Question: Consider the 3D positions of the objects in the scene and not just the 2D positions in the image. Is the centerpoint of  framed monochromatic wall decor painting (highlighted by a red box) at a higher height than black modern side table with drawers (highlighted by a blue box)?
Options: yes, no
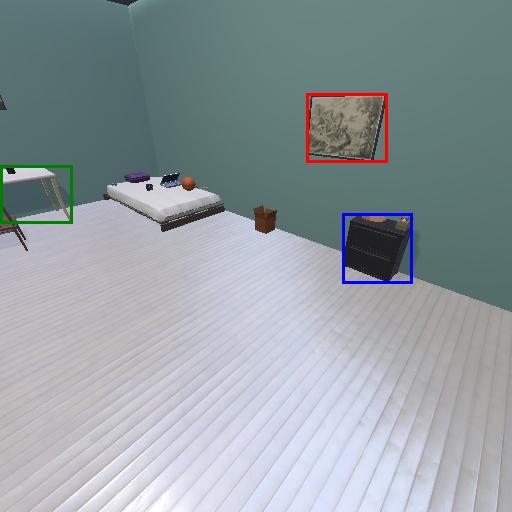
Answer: yes